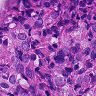
Metastatic tissue present: yes